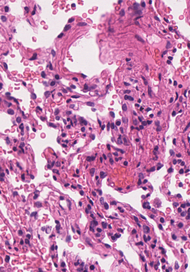
Tumor epithelial tissue: no
Tumor-associated stroma tissue: no
Normal tissue: yes